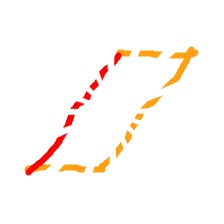
Shape: parallelogram